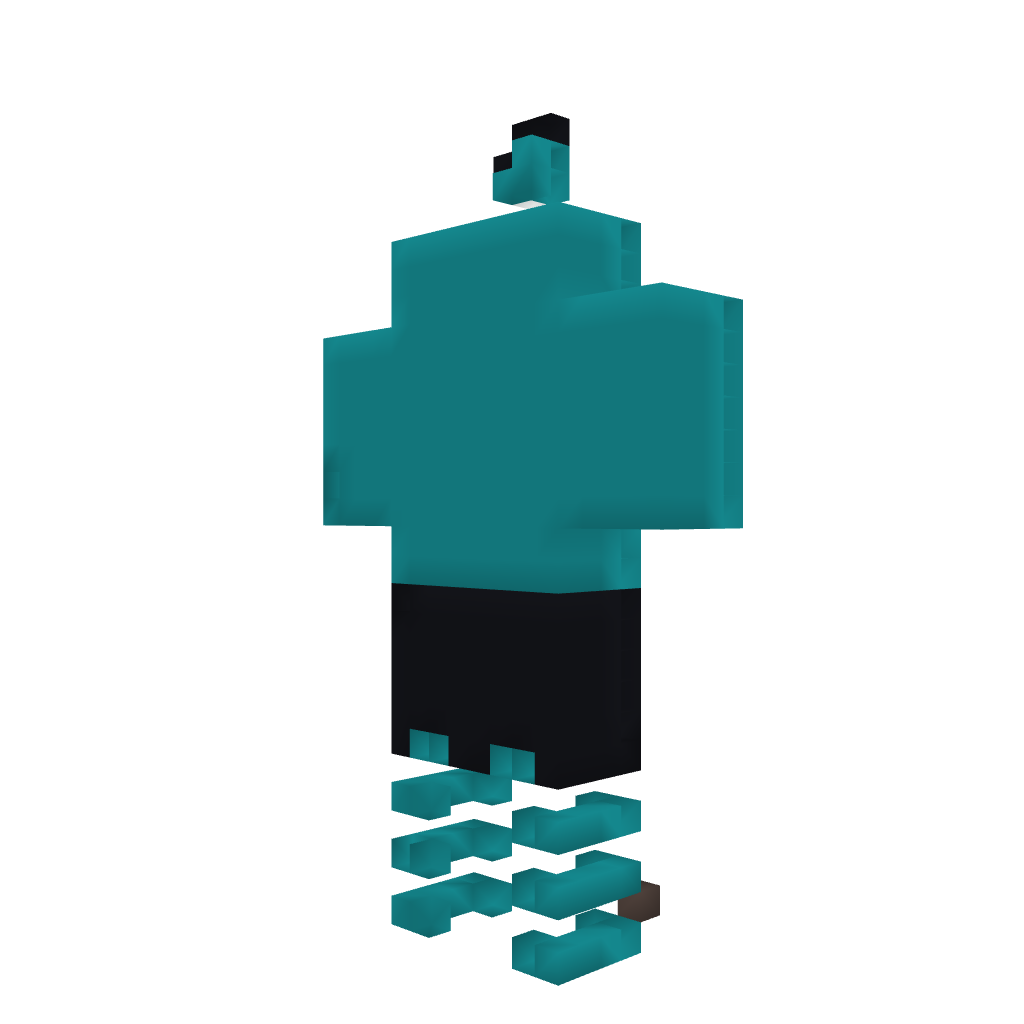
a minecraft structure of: Statue - Jessi